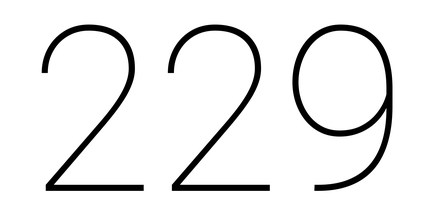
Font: Roboto_Thin